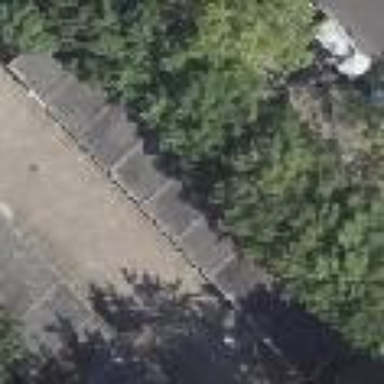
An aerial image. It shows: Group of garages.